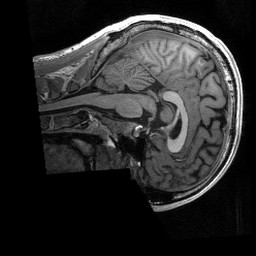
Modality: T1w
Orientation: sagittal
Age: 24
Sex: male
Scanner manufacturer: siemens
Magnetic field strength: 3 T
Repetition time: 2.3 s
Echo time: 0.00298 s